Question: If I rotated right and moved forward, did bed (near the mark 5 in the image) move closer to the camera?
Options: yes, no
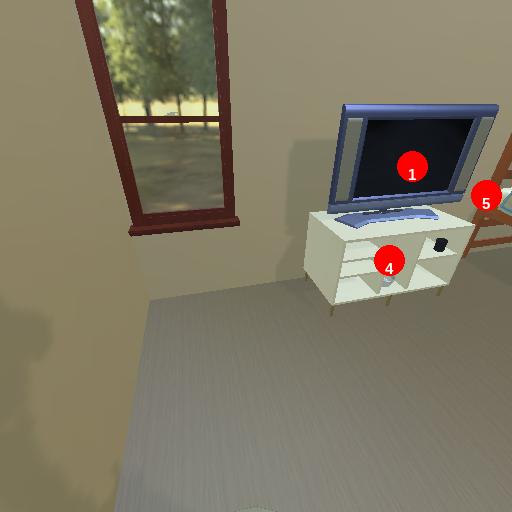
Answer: yes